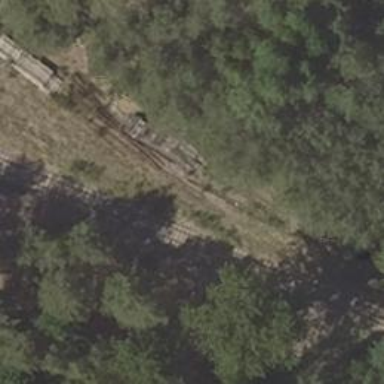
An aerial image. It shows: Abandoned railway yard is depicted.